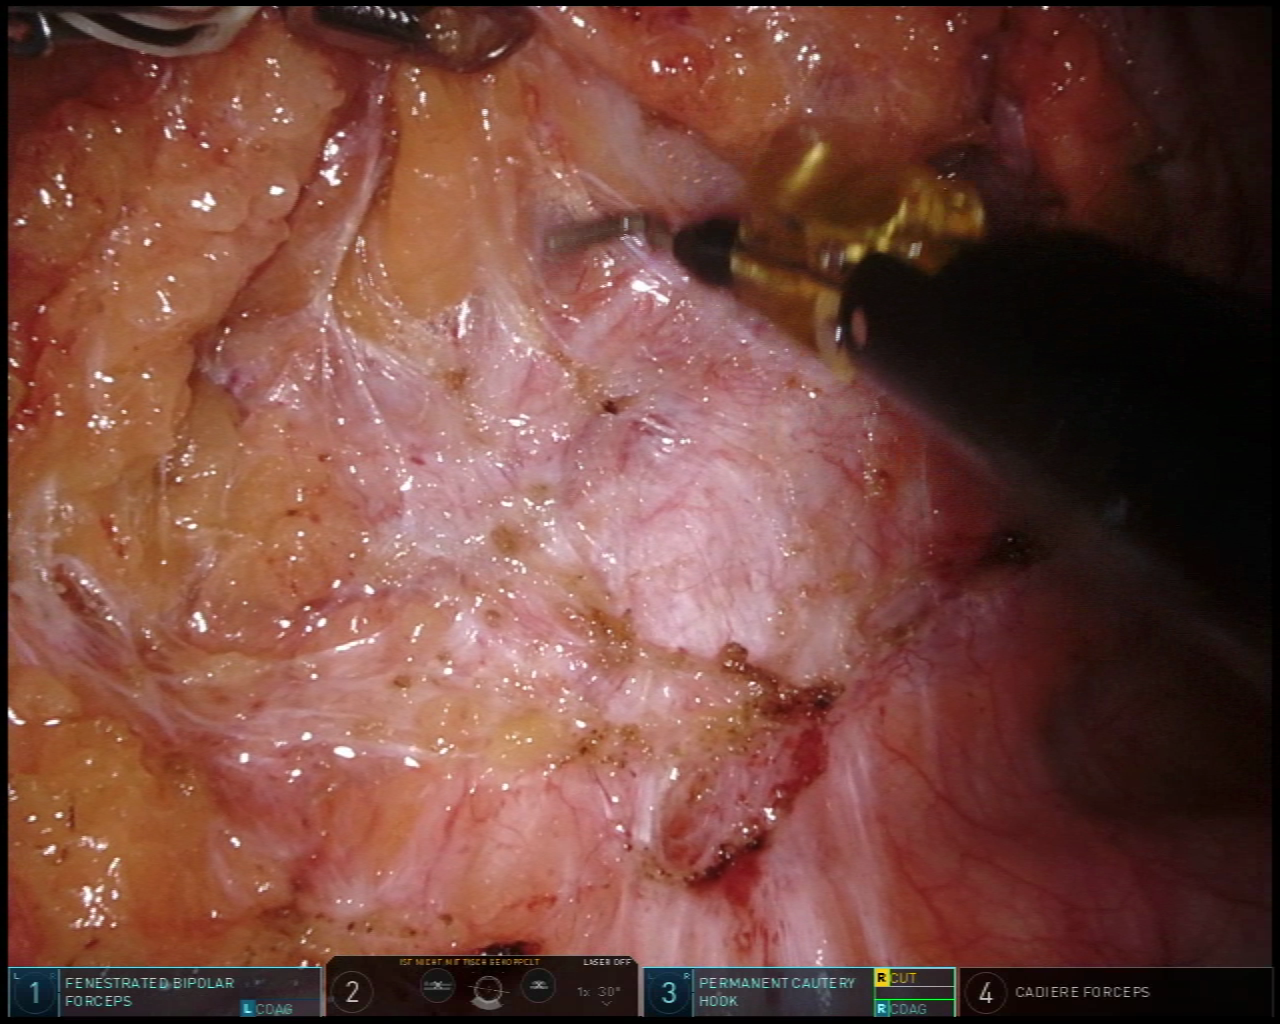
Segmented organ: ureter
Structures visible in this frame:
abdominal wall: no
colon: no
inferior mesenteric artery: no
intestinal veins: no
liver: no
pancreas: no
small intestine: no
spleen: no
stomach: no
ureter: yes
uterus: no
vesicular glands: no